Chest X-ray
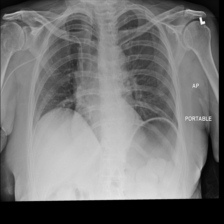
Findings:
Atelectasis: negative
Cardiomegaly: negative
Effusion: negative
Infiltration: negative
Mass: negative
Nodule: negative
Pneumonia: negative
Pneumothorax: negative
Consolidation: negative
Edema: negative
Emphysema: negative
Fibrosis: negative
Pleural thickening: negative
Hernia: negative